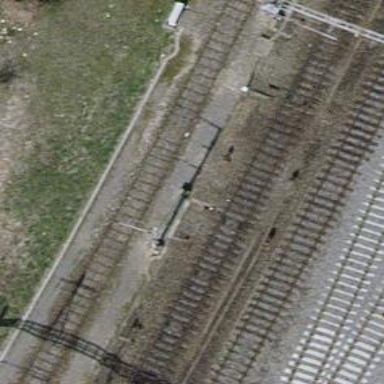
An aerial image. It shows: Single-track electrified railway with contact line.